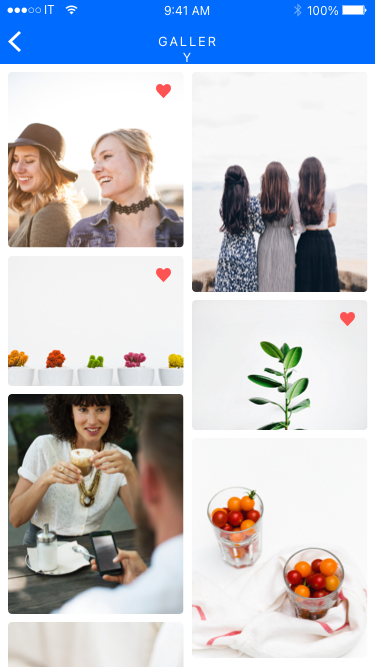
Text in this UI design:
Gallery
100%
9:41 AM
IT